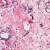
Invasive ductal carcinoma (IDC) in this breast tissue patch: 0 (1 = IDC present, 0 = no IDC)